Question: I'm new to CSS and have a somewhat general question, but with a specific purpose.
Here is the webpage in question: <URL>
I have several DIVs: #BannerArea, #BannerinLeft, and #BannerinRight, all which format everything in the green square. I'm looking to split everything up and so something like this:

If anyone could help point me in the right direction in terms of what tags I'll need to do and what I'll need to get rid of, I would be very grateful. I have tried many times to get everything right, but I always end up making something worse.
Thanks very much.
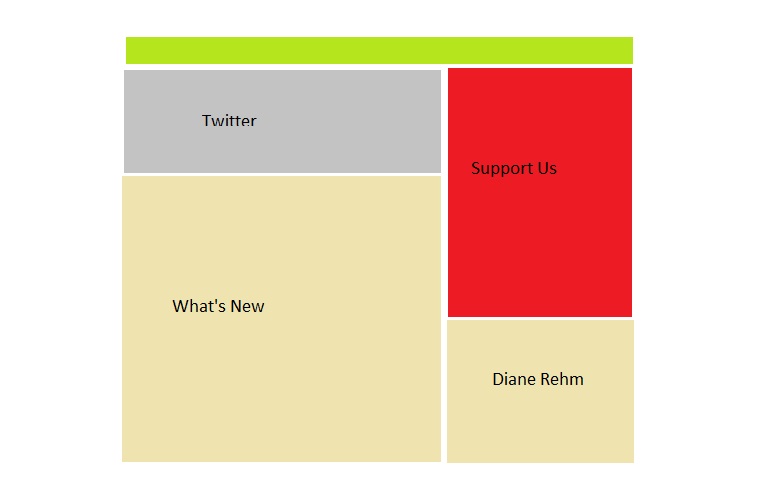
Answer: The simplest way would be to make two columns, the left one including the Twitter and What's New div, and the right one including the Support Us and Diane Rehm divs. These two columns will have to float, so make sure they are in a container of the correct width. The top div is easy.
Here's a jsfiddle: <URL>
The basic HTML:
'''
<div id="wrapper">
<div id="topgreen"></div>
<div id="leftcolumn">
<div id="twitter"></div>
<div id="whatsnew"></div>
</div>
<div id="rightcolumn">
<div id="supportus"></div>
<div id="dianerehm"></div>
</div>
</div>
'''
The basic CSS:
'''
#wrapper {
width: 960px; /*/ example width /*/
margin: 0 auto; /*/ centers the div /*/
}
#topgreen {
width: 100%;
height: 50px; /*/ example height /*/
}
#leftcolumn {
width: 50%;
float: left;
}
#rightcolumn {
width: 50%;
float: left;
}
'''
Now just fill the other divs with the content you want. The code above will give you the layout from your picture, but very basic.